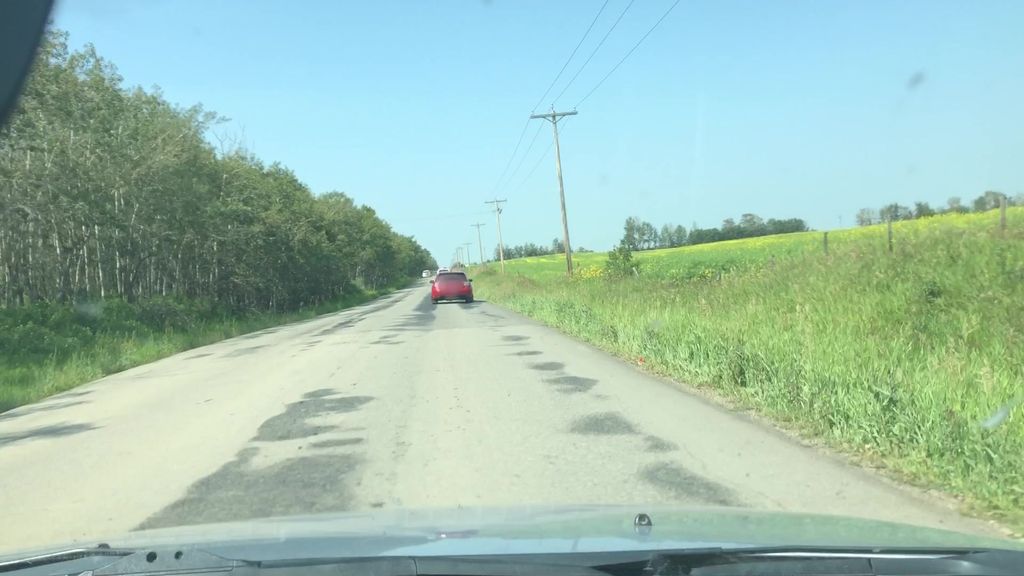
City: edmonton